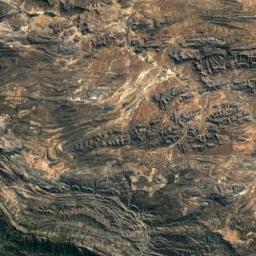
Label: mountain